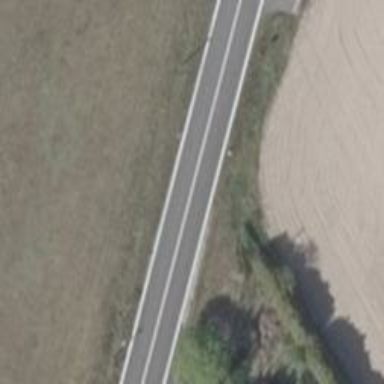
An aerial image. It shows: Secondary road with asphalt surface.